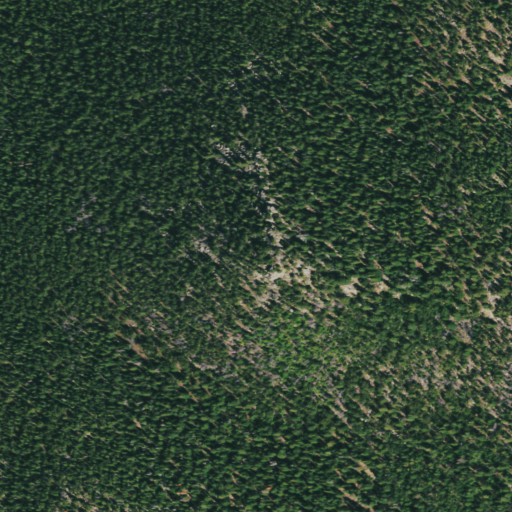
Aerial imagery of mountain in Colorado named Thorodin Mountain containing only evergreen forest